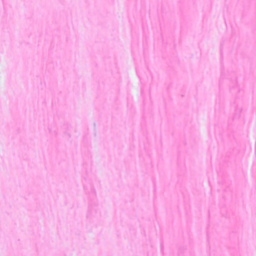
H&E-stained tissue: Breast